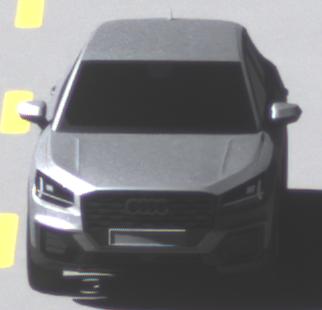
Make: Audi
Model: Q2
Model produced from: 2016
Model produced until: 2020
Doors: 5
Color: white
Road condition: dry road
Daytime: midday
Contrast: high contrast